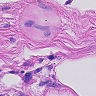
Metastatic tissue present: yes